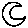
Label: moon